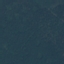
Label: Forest